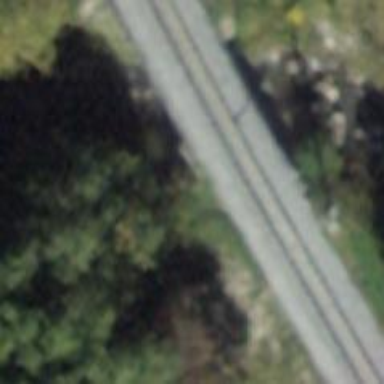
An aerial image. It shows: Narrow-gauge railway bridge with electrified contact line.